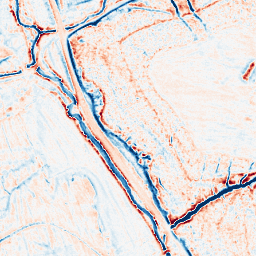
Category: edge_preserving
Decomposition family: anisotropic_diffusion
Decomposition parameters: iterations: 50
kappa: 10
gamma: 0.05
Upsampling method: linear_exact
Upsampling parameters: scale: 8
Upsampling scale: 8